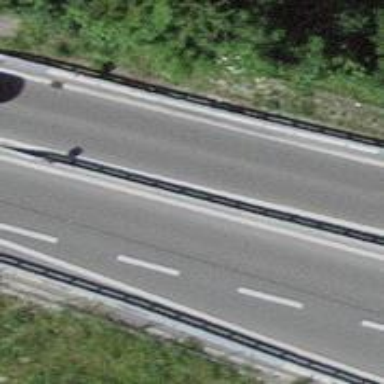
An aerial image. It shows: Asphalt motorway.